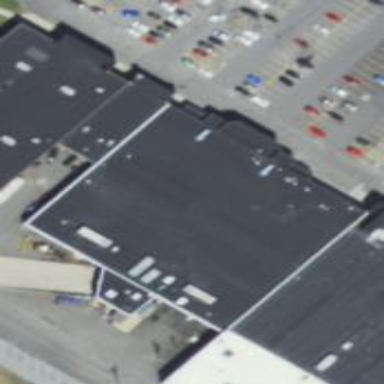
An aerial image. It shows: Supermarket.